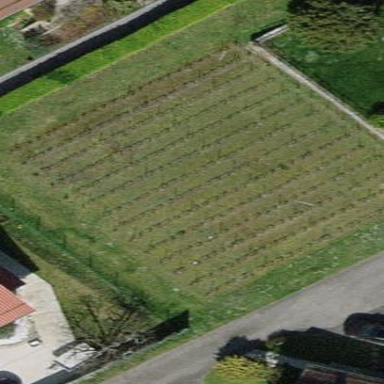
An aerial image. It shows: Beautiful vineyard in the countryside.